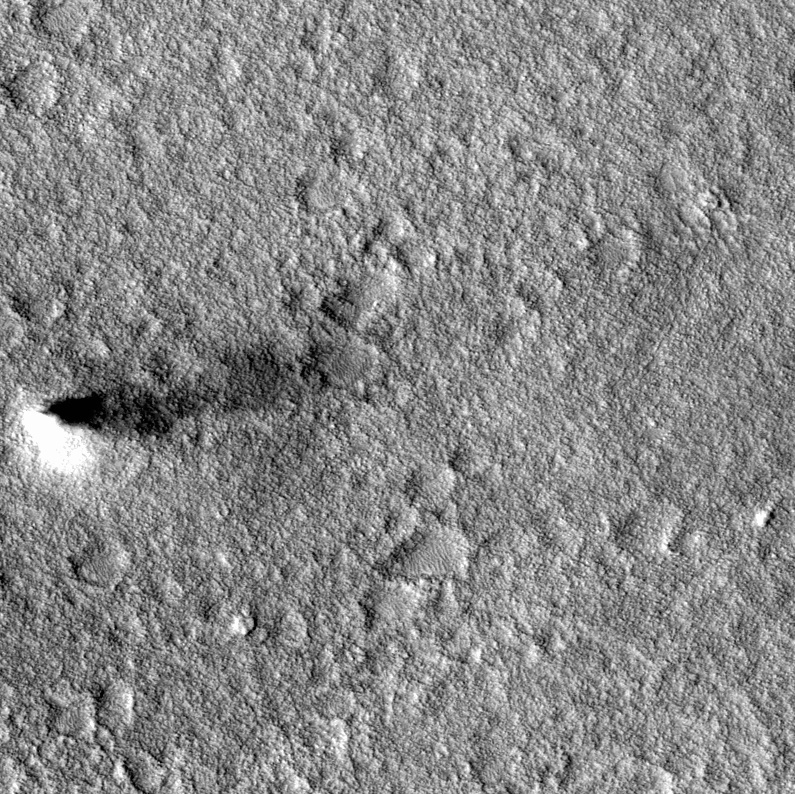
Label: dustdevil